Current action and preconditions to check: trajectory_clear

Your task: For each precondition in the list above, predict whether it will hold at this action.

Consider the current scene as observed from the mobile robot's camera, and analyze the predicted future states of all dynamic agents (e.g., people, animals, vehicles, or any moving entities) within the NEXT SECOND.

IMPORTANT: Only answer "very likely" if you are absolutely certain—based on strong, clear evidence—that a dynamic agent will violate the precondition in the predicted future state. Do NOT answer "very likely" for unlikely, ambiguous, or low-probability risks.

Ask yourself for each precondition: Is there a high probability, with clear and convincing evidence, that the predicted future states of any dynamic agent will interfere with the predicted future state of the currently executing action within the NEXT SECOND, causing that precondition to fail?

Assess the risk level based on these predictions. Use "likely" or "very likely" if motions create a clear risk of interference.

Use "neutral" or "improbable" if agents are nearby but their predicted paths are clearly diverging or non-conflicting.

Failure Risk Categories: "very improbable", "improbable", "neutral", "likely", "very likely"

Answer Format: Output ONLY the probability_of_failure value from these categories: "very improbable", "improbable", "neutral", "likely", "very likely"

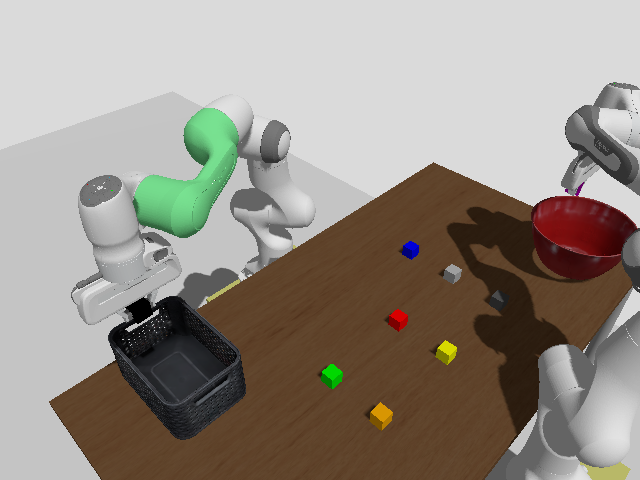

Answer: very improbable